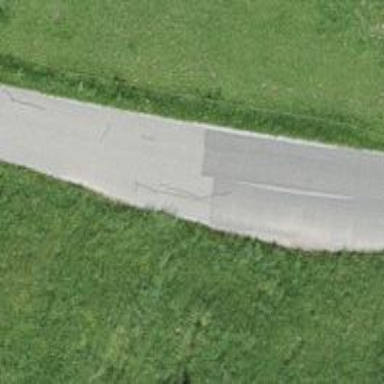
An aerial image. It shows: Passing place on the road.